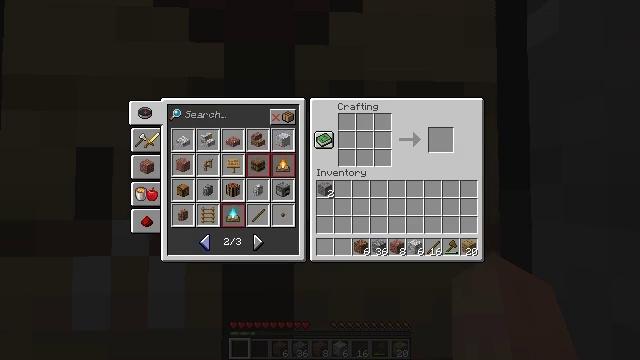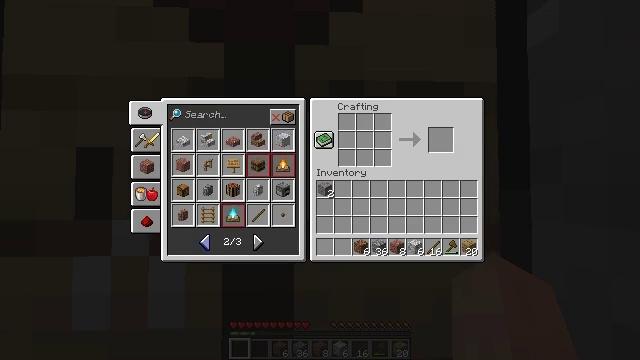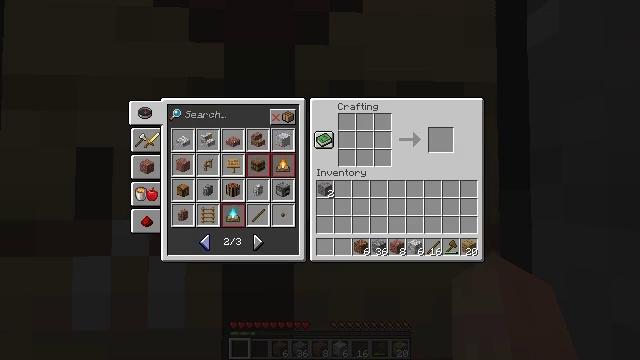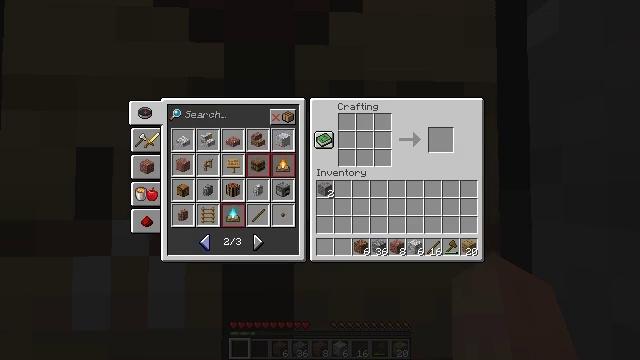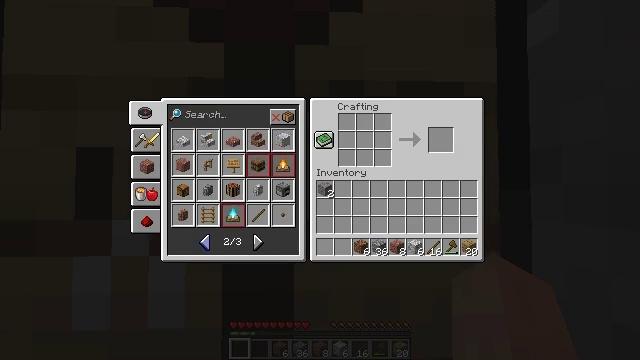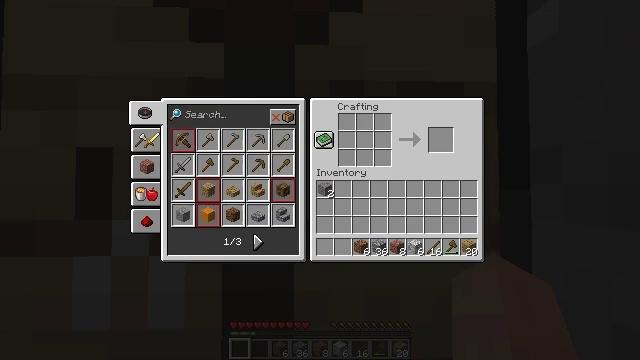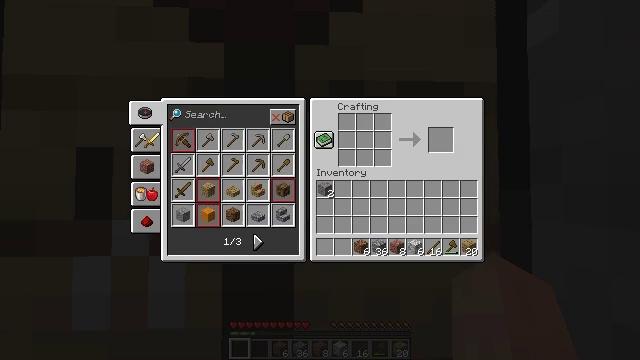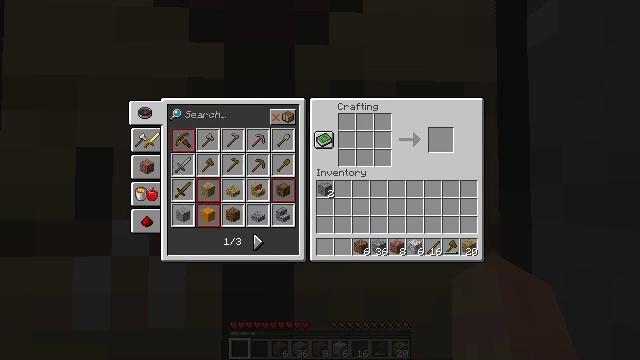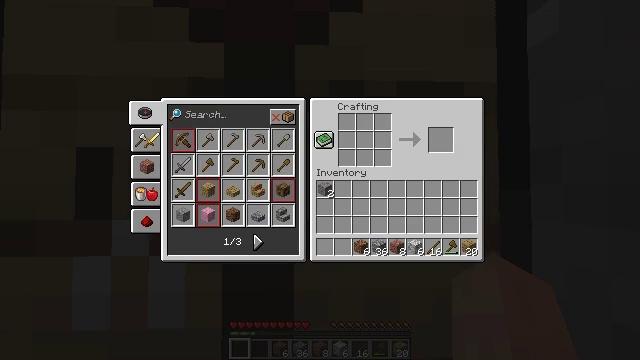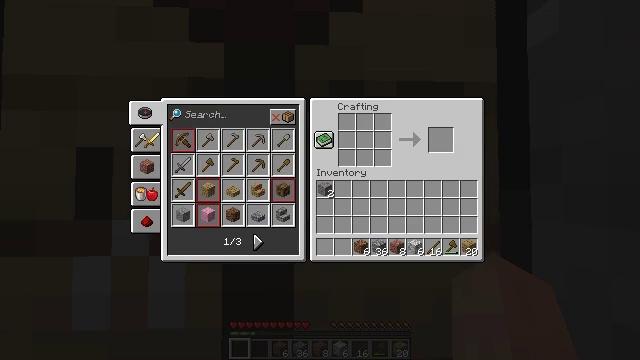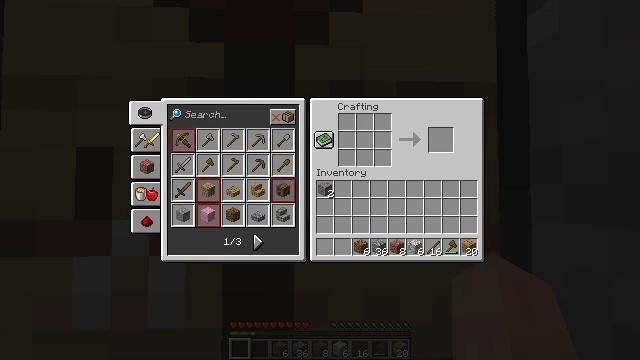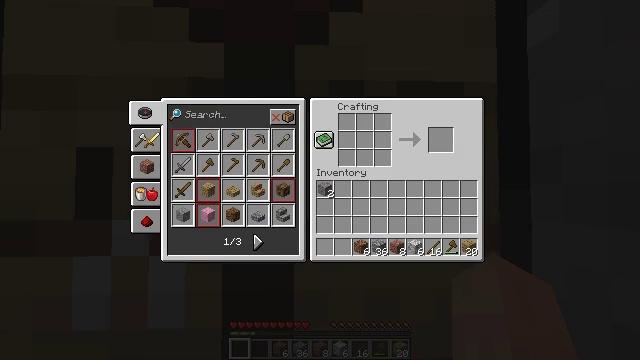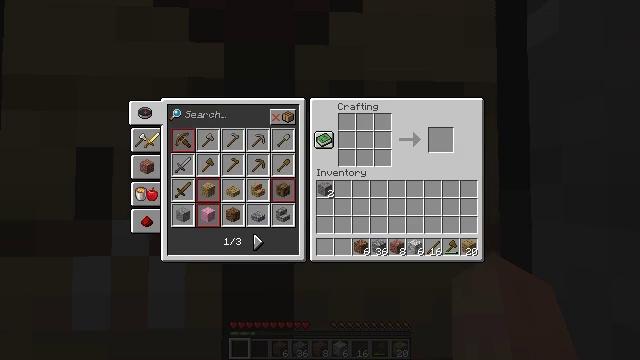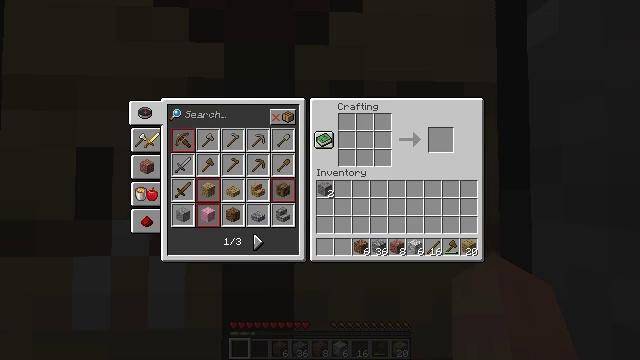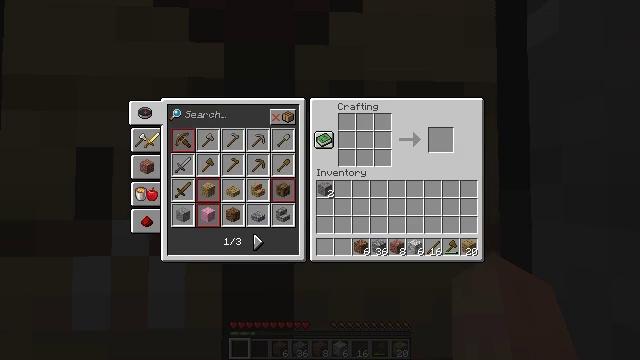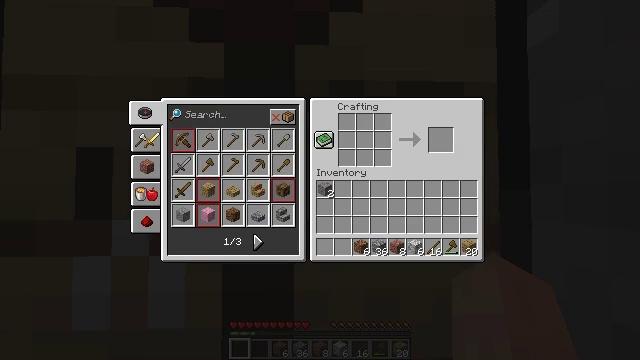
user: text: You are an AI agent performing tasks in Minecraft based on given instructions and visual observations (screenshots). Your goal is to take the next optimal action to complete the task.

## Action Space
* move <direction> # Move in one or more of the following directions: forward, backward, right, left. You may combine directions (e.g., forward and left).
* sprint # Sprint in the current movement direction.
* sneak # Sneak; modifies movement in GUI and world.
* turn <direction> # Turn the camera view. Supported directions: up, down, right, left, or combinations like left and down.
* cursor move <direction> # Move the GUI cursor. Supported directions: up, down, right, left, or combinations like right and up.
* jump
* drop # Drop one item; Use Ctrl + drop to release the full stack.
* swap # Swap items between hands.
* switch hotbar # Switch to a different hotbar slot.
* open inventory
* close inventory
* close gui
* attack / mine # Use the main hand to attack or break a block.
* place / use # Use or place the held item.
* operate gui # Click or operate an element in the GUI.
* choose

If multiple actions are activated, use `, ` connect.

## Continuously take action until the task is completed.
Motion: motion action
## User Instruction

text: Craft a stone pickaxe.
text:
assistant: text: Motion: no_op
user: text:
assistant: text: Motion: no_op
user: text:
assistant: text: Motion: no_op
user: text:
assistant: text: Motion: no_op
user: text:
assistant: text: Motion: operate gui
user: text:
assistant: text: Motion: operate gui
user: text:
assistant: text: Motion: operate gui
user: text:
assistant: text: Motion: no_op
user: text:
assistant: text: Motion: no_op
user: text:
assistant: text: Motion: no_op
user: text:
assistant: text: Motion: no_op
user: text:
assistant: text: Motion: no_op
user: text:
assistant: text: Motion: no_op
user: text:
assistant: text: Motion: no_op
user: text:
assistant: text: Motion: cursor move up
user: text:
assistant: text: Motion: cursor move right and up
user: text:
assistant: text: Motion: cursor move right and up
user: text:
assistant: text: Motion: cursor move up
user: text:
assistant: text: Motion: no_op
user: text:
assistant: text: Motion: no_op
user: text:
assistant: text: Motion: no_op
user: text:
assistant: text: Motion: no_op
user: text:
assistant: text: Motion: no_op
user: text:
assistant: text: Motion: no_op
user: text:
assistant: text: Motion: no_op
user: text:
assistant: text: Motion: operate gui
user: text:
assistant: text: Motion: operate gui
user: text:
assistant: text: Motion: operate gui
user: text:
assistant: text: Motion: no_op
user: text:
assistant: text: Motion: operate gui